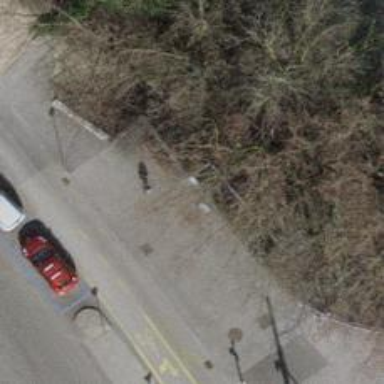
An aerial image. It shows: Metal steps along the road.